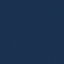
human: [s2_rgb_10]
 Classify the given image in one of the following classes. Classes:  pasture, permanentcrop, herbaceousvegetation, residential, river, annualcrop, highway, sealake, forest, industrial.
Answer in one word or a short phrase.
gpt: SeaLake